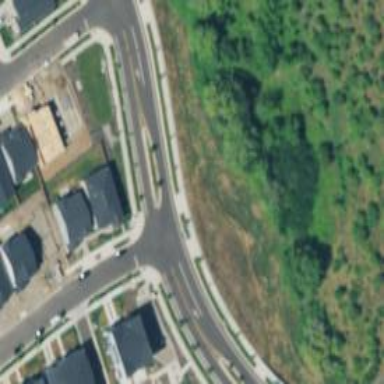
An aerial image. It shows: Unmarked road crossing.